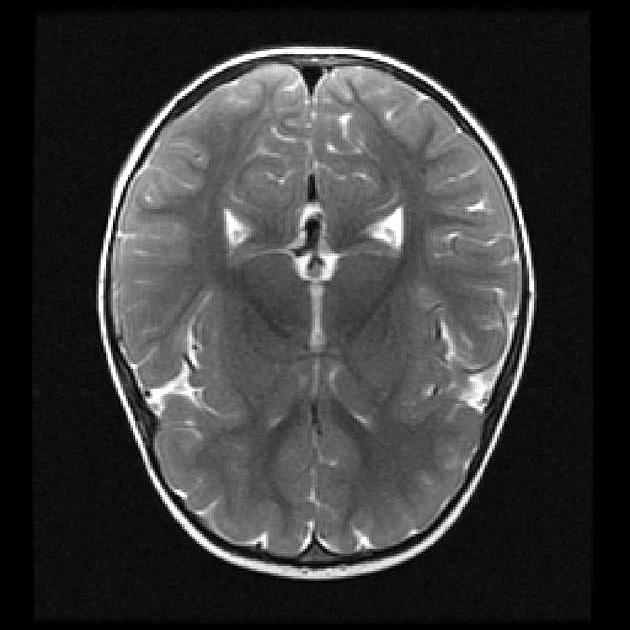
Label: notumor